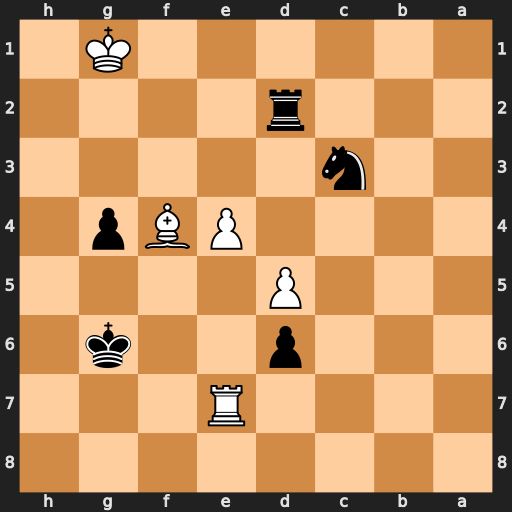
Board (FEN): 8/4R3/3p2k1/3P4/4PBp1/2n5/3r4/6K1
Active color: b
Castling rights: -
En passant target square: -
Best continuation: Ne2+ Kg2 Nxf4+